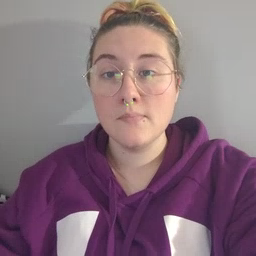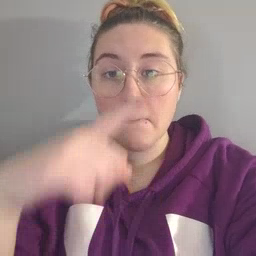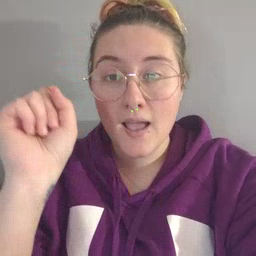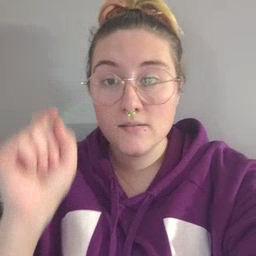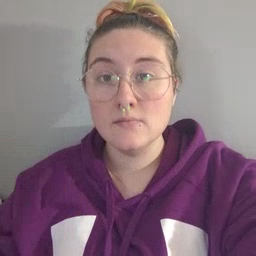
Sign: because